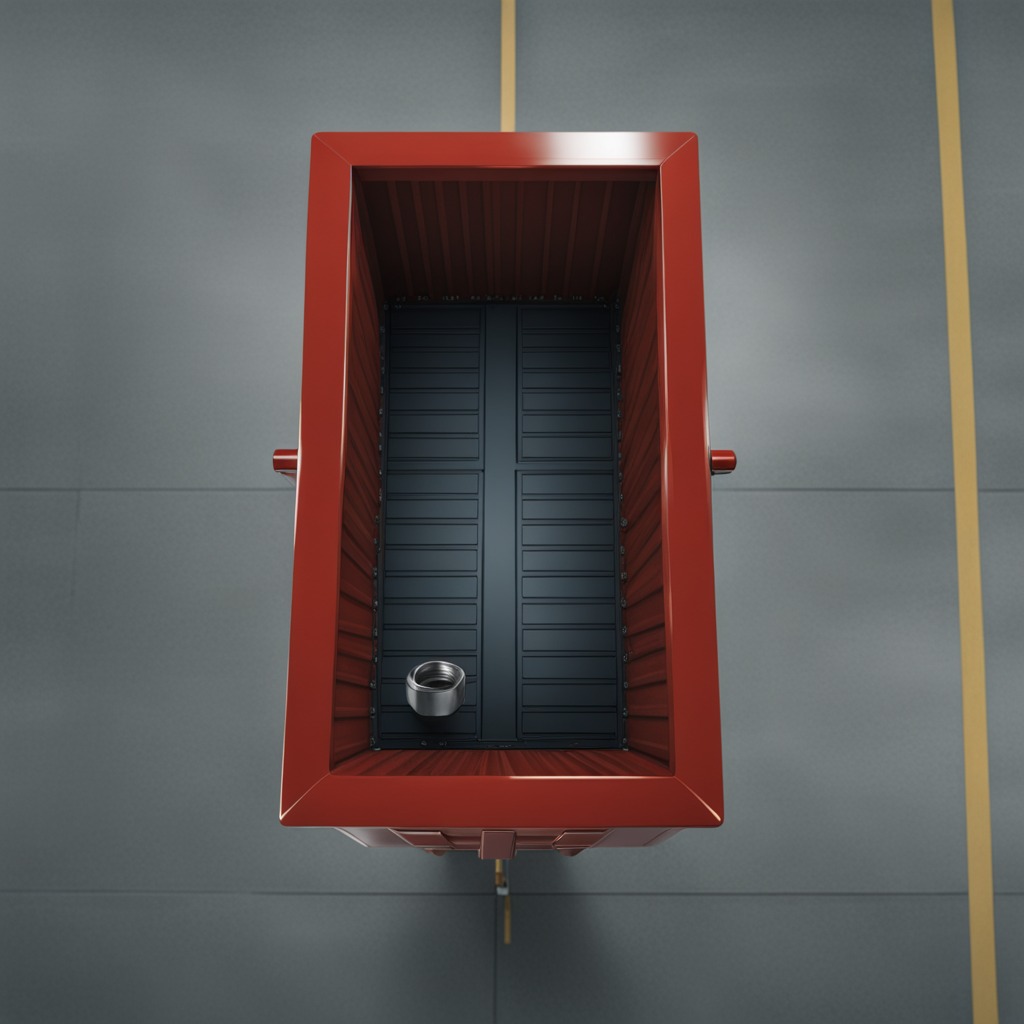
A metal nut is lying on the toolbox surface.